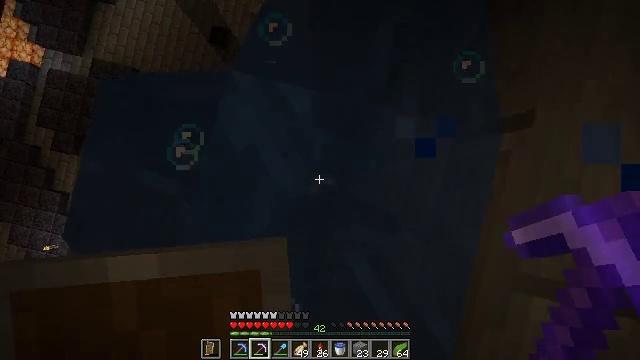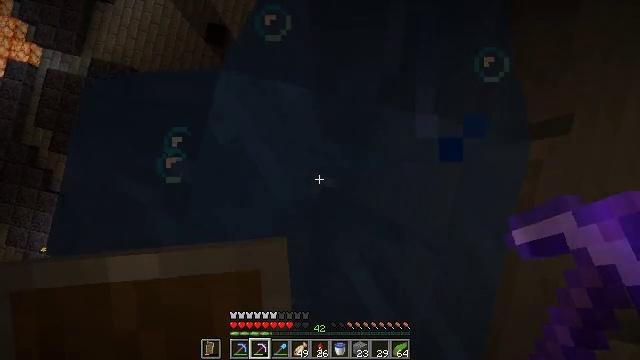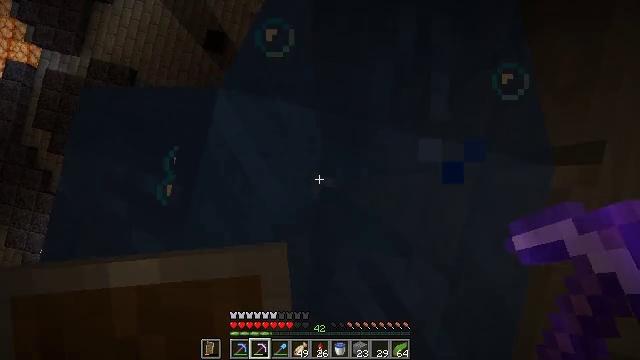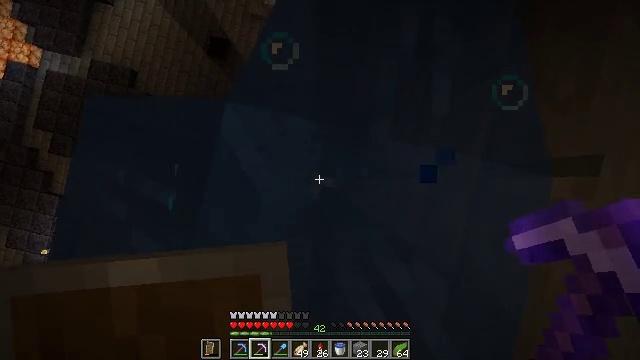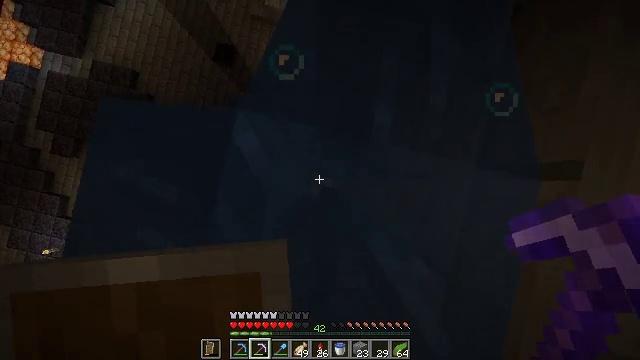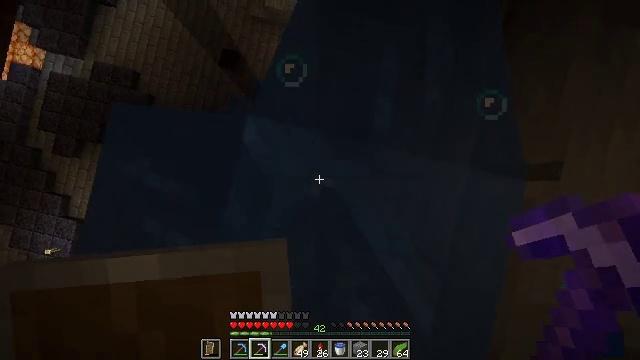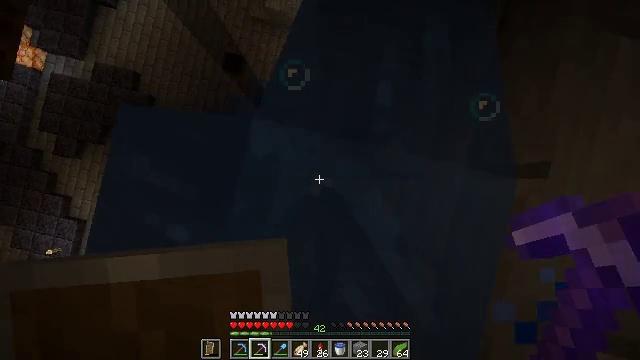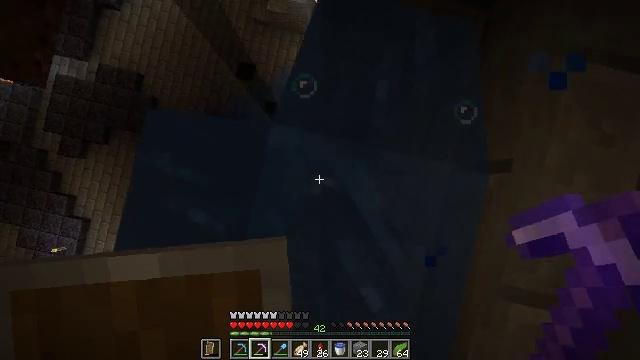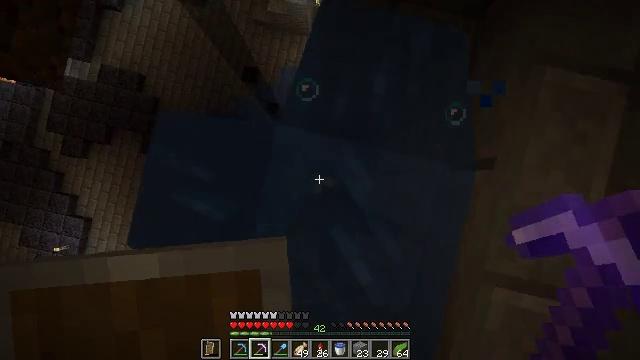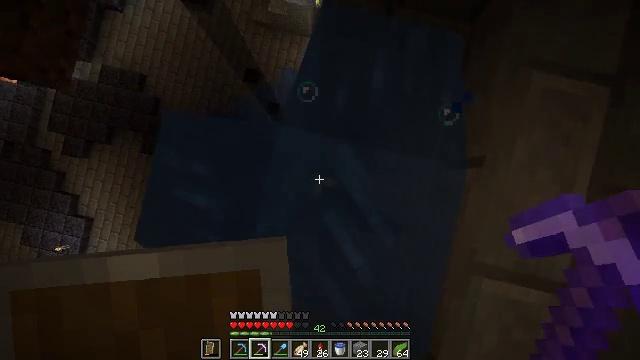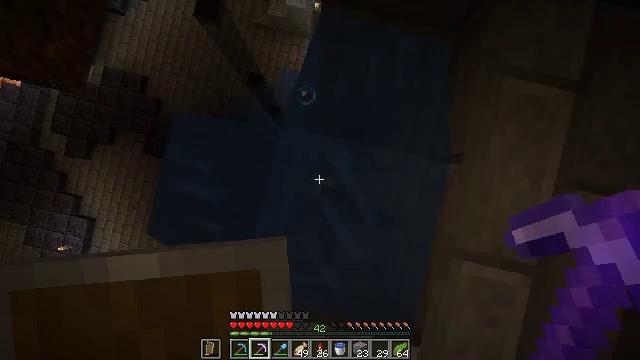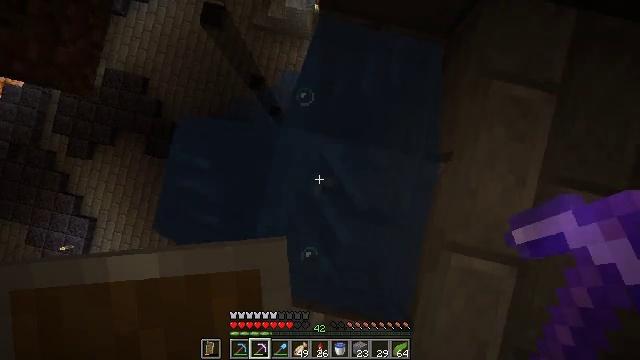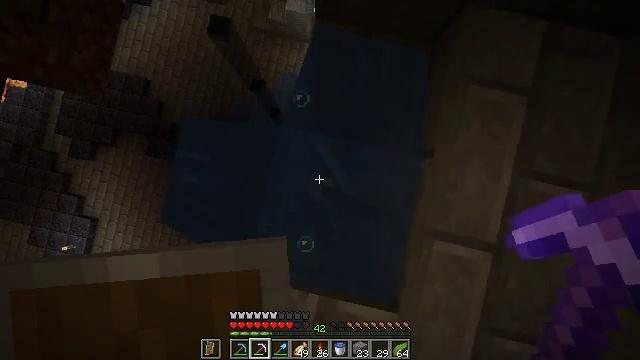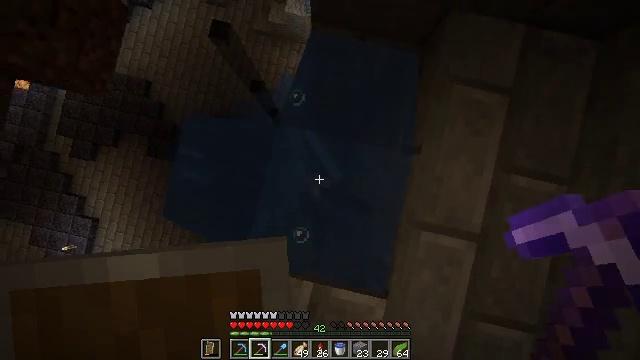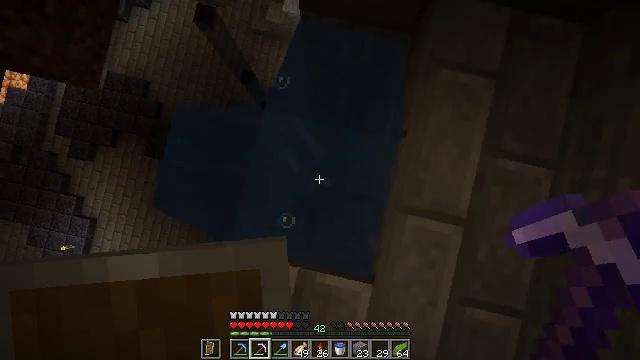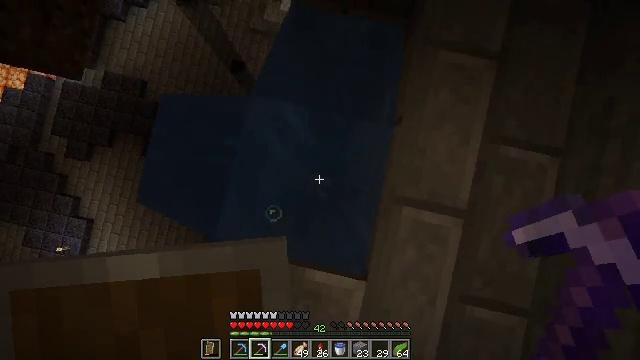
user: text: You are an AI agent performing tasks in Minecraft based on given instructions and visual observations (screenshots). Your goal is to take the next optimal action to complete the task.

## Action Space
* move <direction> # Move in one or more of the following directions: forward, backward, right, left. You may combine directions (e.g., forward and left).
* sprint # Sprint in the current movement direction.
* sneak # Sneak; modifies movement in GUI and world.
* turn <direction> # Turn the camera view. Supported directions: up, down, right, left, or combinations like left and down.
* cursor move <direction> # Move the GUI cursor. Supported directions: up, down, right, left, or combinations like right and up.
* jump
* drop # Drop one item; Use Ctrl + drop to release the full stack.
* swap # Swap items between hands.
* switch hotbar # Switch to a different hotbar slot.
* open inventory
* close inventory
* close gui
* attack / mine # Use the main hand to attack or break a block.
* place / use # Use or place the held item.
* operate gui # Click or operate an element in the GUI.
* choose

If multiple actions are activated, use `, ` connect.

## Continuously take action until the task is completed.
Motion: motion action
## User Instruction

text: Mine the black stained glass pane.
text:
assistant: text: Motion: no_op
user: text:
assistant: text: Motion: move back
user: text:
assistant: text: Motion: move back, jump
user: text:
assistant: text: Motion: move back, jump
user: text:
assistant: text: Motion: move back, jump
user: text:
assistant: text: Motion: move back, jump
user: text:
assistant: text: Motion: move back, jump
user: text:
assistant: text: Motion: move back and move right, jump
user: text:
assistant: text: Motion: move back and move right, jump
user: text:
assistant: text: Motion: move back and move right, jump
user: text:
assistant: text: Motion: move back and move right, jump
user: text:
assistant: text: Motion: move back and move right, jump
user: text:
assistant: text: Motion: move back and move right, jump
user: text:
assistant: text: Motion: move back and move right, jump
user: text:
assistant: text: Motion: move back and move right, jump
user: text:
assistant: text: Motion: move back and move right, jump
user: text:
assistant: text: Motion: move back and move right, jump
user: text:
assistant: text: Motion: move back and move right, jump
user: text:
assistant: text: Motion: no_op
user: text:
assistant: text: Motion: no_op
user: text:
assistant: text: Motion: no_op
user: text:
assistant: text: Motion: no_op
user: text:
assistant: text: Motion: turn left and up
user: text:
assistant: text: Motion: no_op
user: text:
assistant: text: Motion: no_op
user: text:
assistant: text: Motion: turn left and up
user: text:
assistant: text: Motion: turn left and up
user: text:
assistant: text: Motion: no_op
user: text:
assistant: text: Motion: no_op
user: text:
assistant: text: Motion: no_op